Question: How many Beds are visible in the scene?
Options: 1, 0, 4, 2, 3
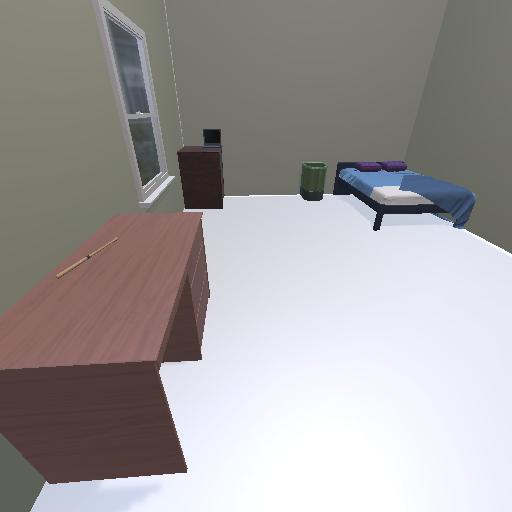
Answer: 1